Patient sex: M
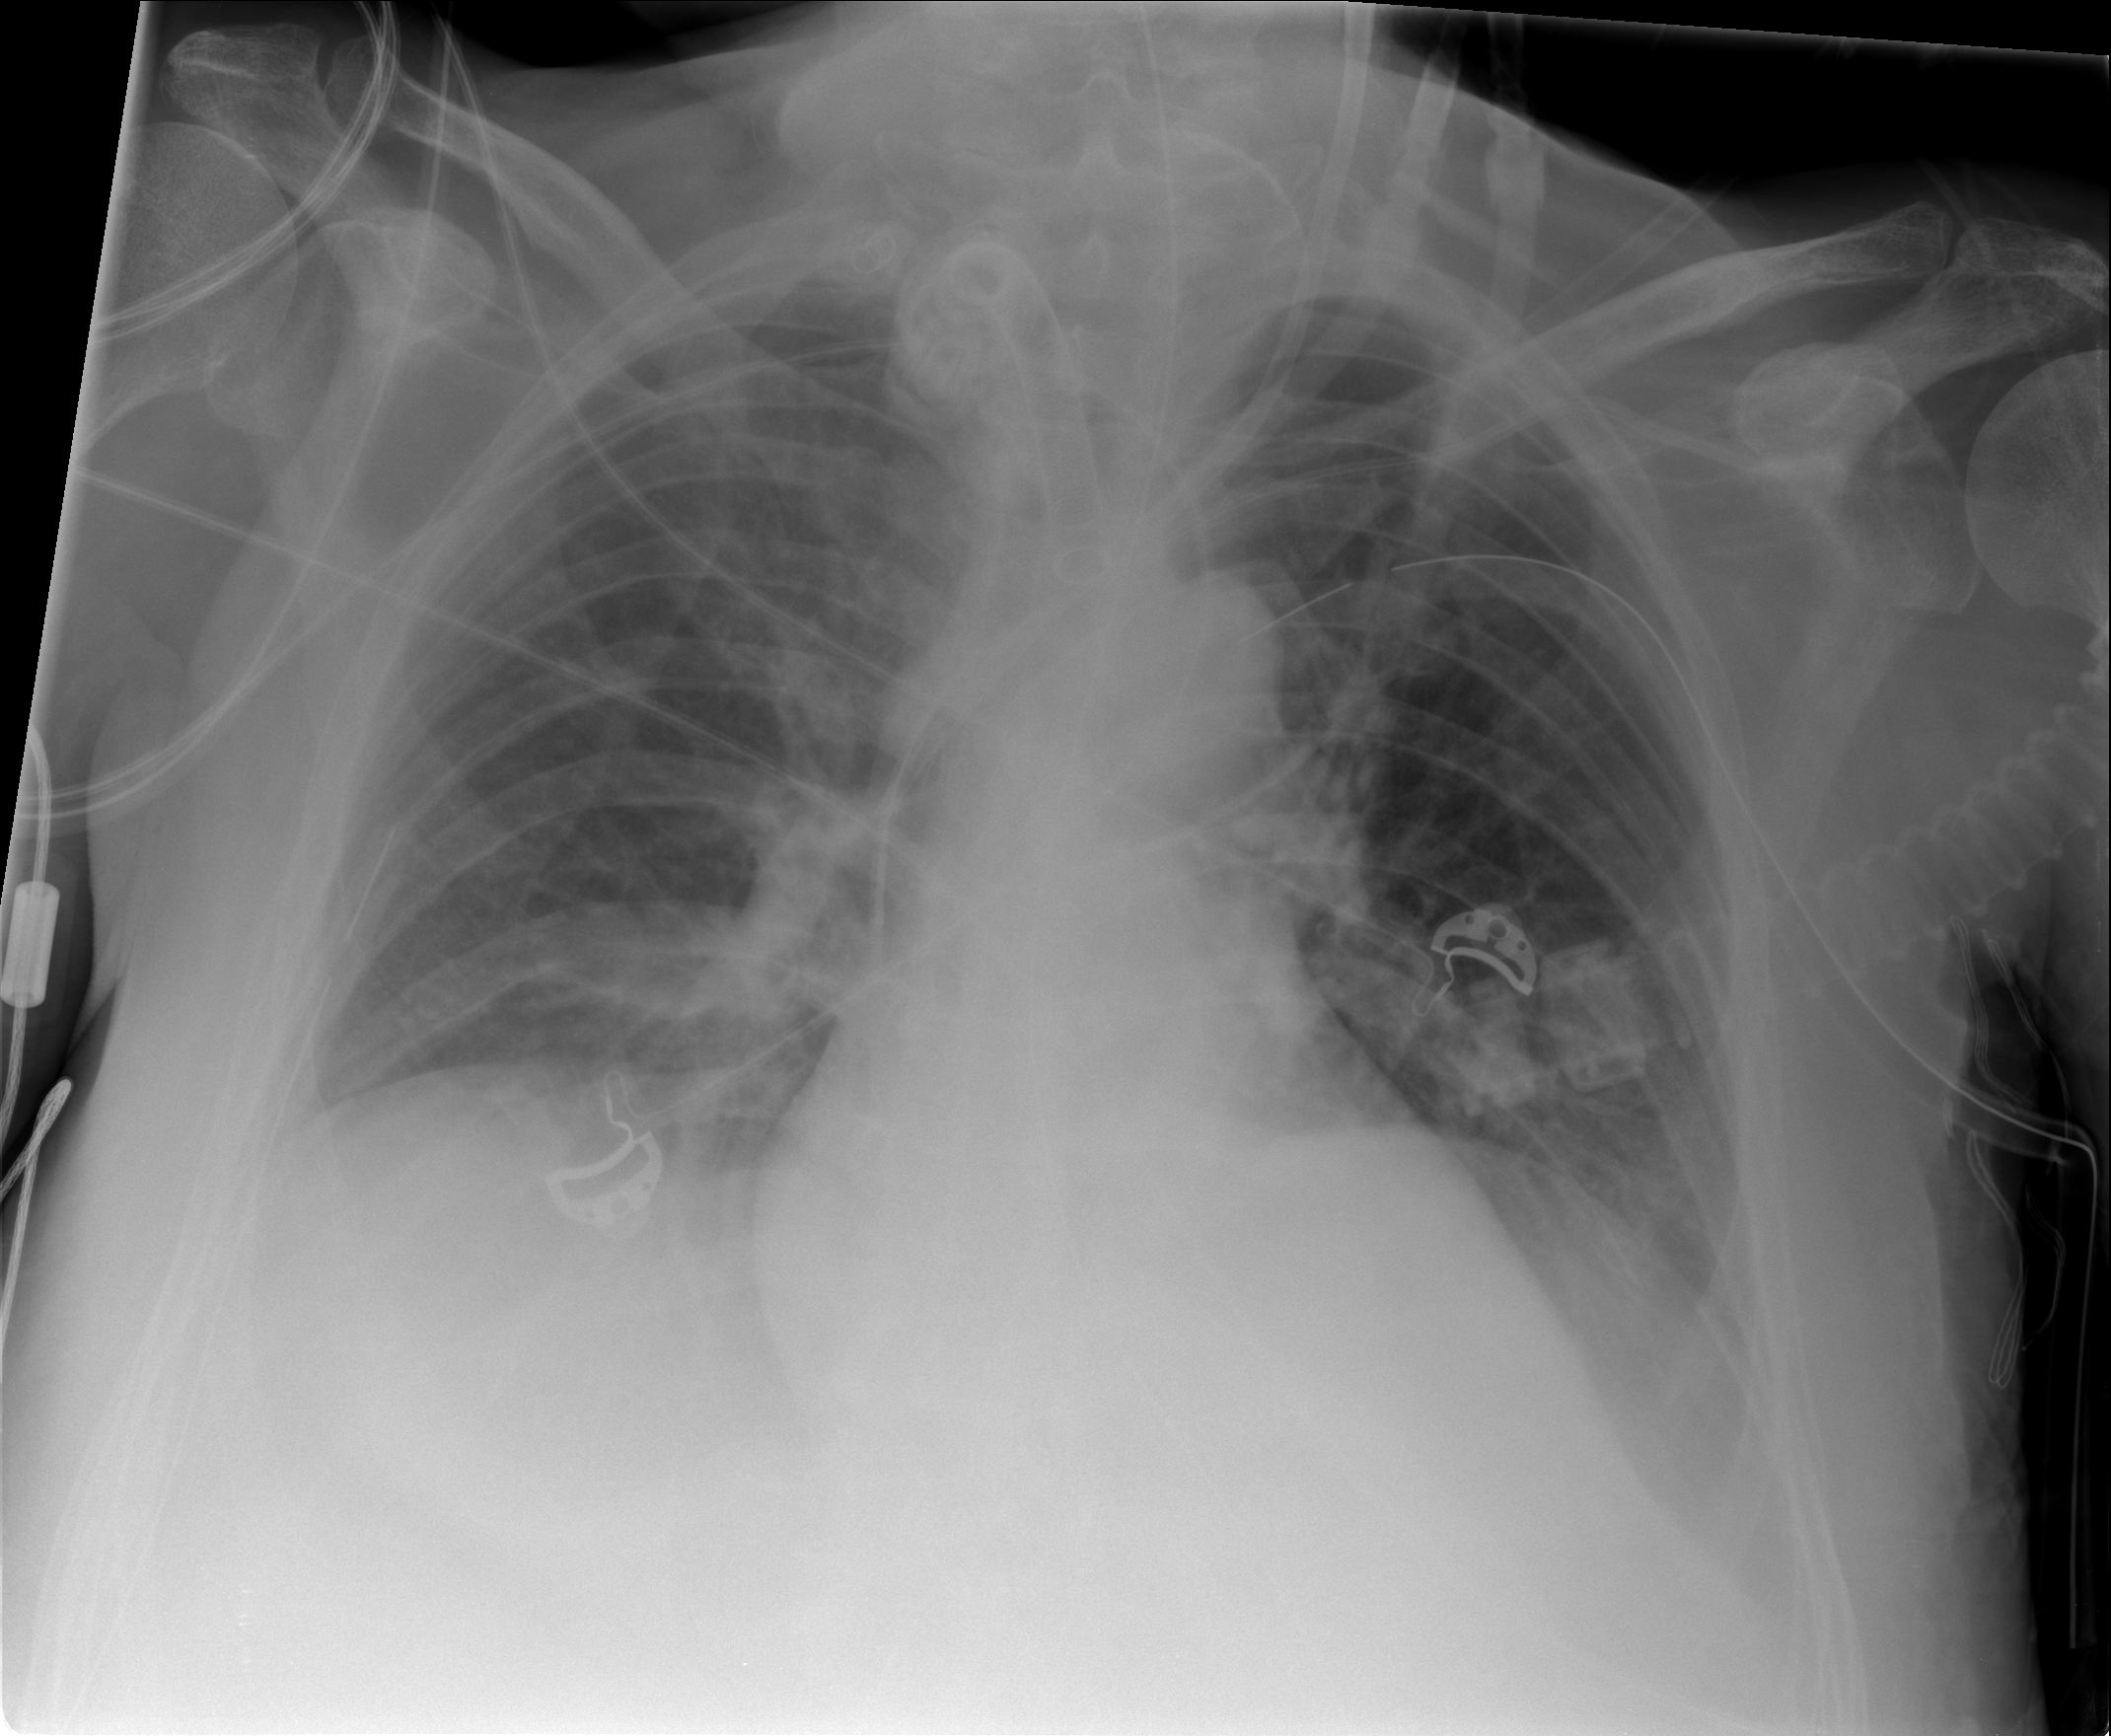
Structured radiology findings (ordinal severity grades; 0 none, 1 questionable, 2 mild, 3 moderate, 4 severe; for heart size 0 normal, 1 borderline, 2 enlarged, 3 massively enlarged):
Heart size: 0
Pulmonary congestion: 2
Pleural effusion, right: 0
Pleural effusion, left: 0
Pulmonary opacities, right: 2
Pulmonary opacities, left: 2
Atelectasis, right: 2
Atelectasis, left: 2